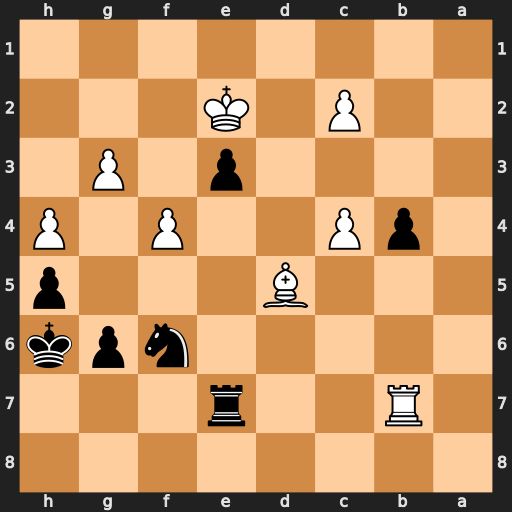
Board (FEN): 8/1R2r3/5npk/3B3p/1pP2P1P/4p1P1/2P1K3/8
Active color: b
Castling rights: -
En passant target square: -
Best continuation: Nxd5 Rxe7 Nxe7